Question: I have got a theme downloaded from <URL>. I have followed the instruction manual provided by them to install the theme and demo site along with that. In localhost its all working smoothly, but when i uploaded it to the server thats when the images started playing up. Could see the images in there. i can very well see the files inside the directory where it is trying to find the images using firebug. I am pasting the image tag for example where the image is coming from.. its all perfect but still image is not showing up.
'''
<img src="http://myoxygenmobile.co.uk/sites/default/files/slide1_0.jpg" width="463" height="383" alt=""/>
'''
I have also attached the screen shot of it. Any help please?
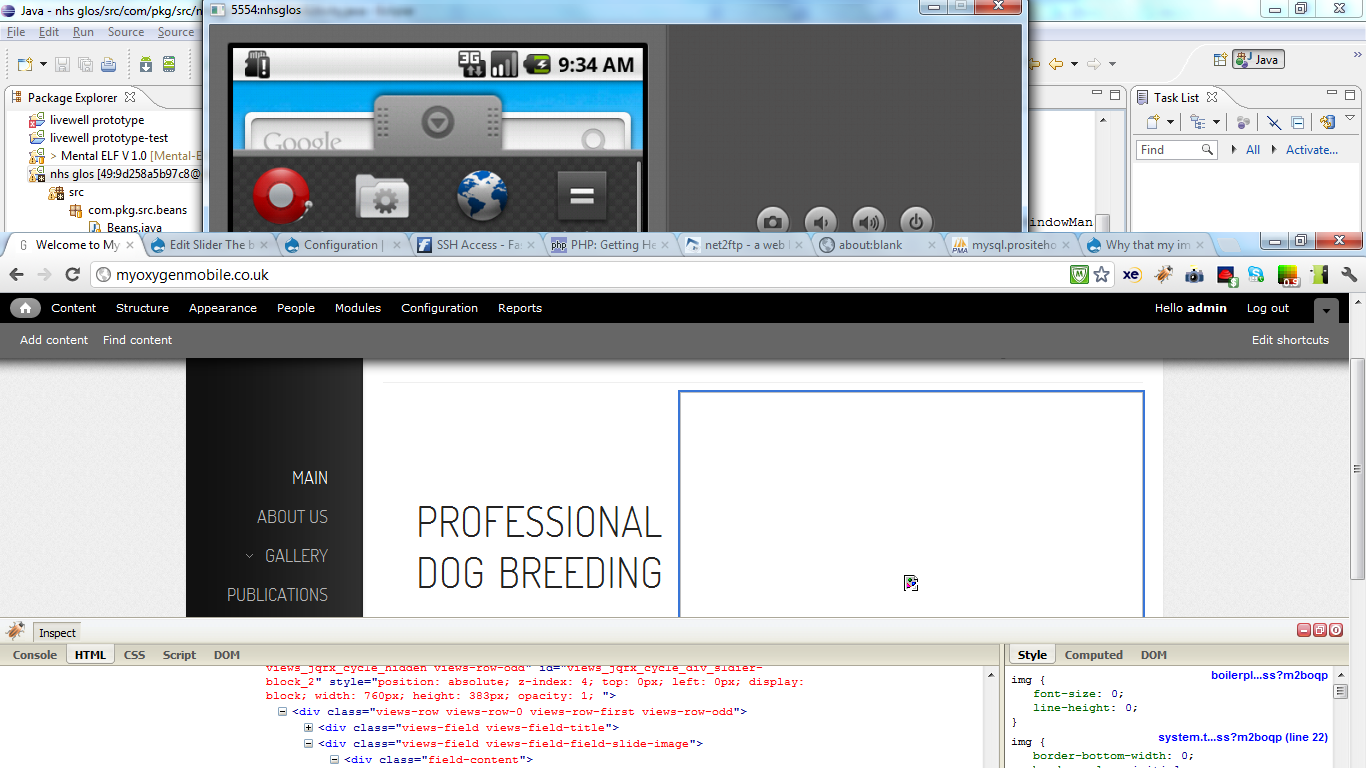
Answer: Check the permissions of the folder make sure it's set to (writable for every one).
Hope this helps... Muhammad.